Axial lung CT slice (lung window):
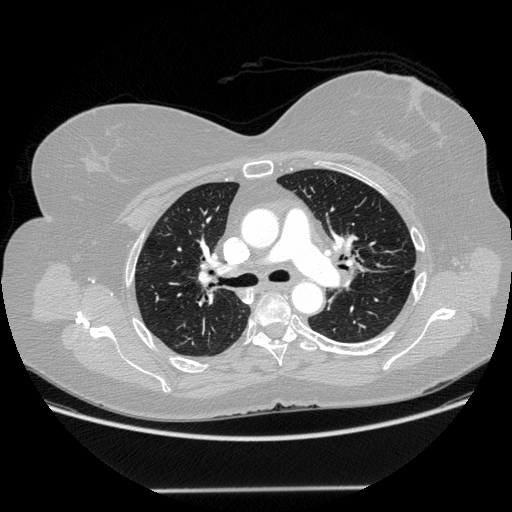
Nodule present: no